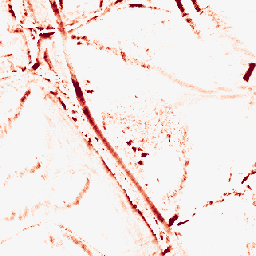
Category: morphological
Decomposition family: morphological_diamond
Decomposition parameters: operation: opening
radius: 5
Upsampling method: area
Upsampling parameters: scale: 8
Upsampling scale: 8